RGB frame:
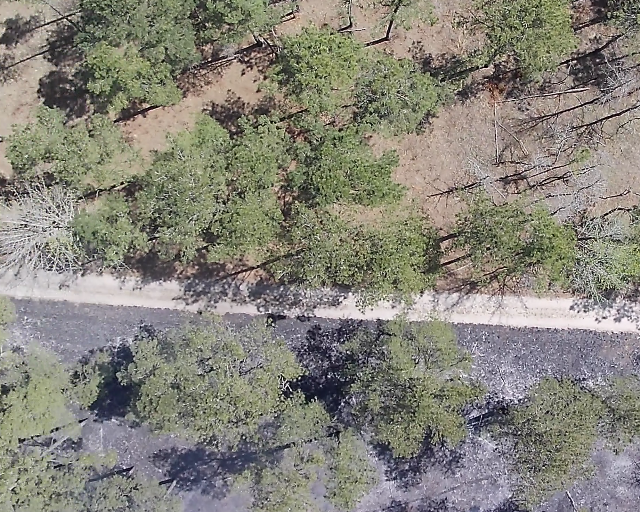
Thermal frame:
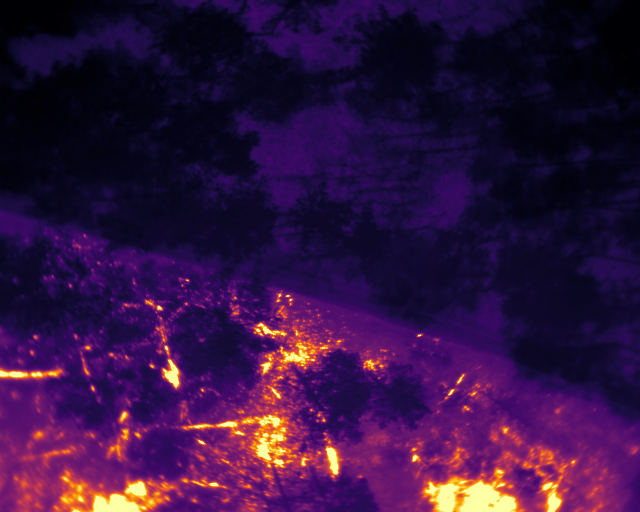
Captured: 2026-02-27 02:40:02
Pixels at or above 80 °C: 37243 (fraction of frame: 0.1137)